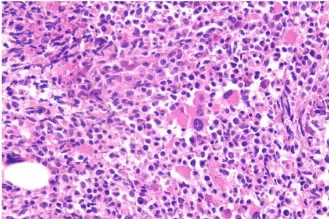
Bone marrow (BM) cells of the patient at the time of diagnosis. (D) Hypercellular with granulocytic hyperplasia in BM biopsy. Hematoxylin-eosin stain. 40x.
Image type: pathology (h&e)